Field crop: maize
Growth stage: 2
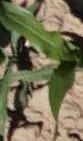
Species: maize